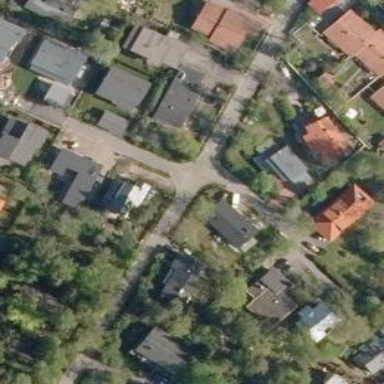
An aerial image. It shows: Residential garden area classified as leisure land.